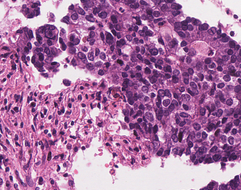
Tumor epithelial tissue: yes
Tumor-associated stroma tissue: yes
Normal tissue: no